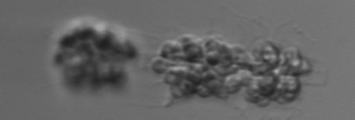
Label: Leptocylindrus_mediterraneus